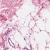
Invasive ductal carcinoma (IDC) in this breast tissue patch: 0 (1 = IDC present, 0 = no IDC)